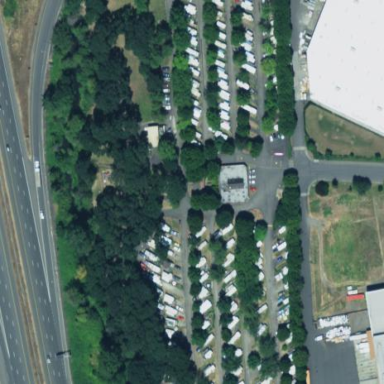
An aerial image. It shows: Caravan site for tourism.